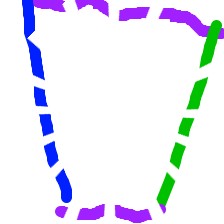
Shape: trapezoid